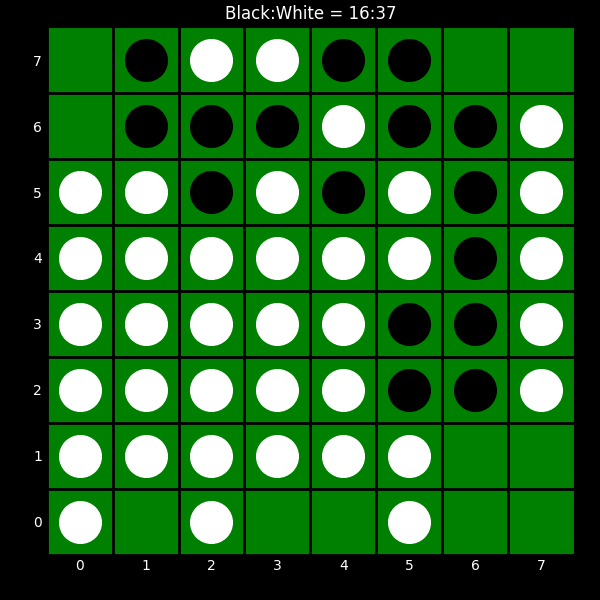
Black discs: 16
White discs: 37